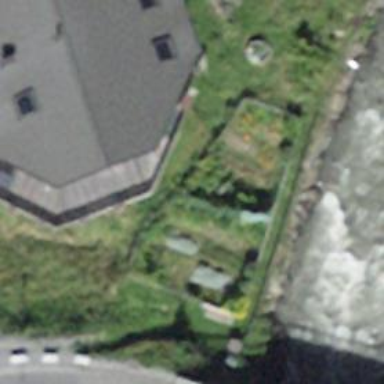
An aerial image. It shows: Garden that is leisure land.